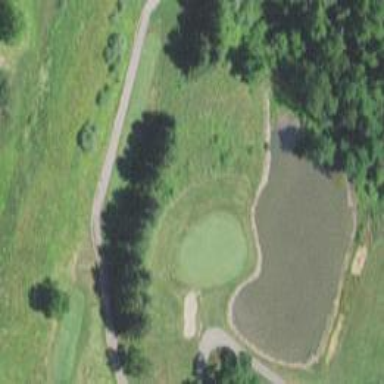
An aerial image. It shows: View of golf hole.